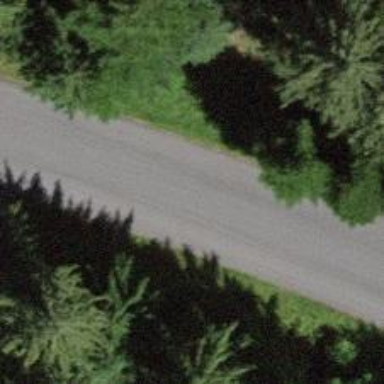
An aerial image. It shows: Unclassified road with asphalt surface.